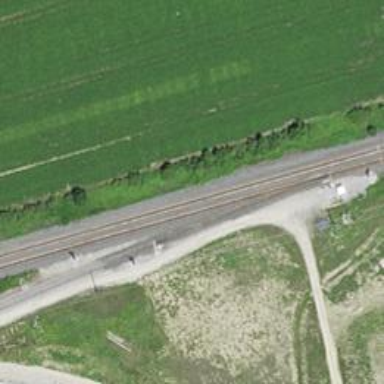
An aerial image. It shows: Railway siding with rails.